Question: I have a database with the following Javascript function. But when I try to execute the same function using Java, it doesn't work.
And I'm trying to connect using this Java code:
'''
ODatabaseDocumentTx db = new ODatabaseDocumentTx("remote:localhost/localDBDocumentAPI").open("admin", "admin");
OFunction func = db.getMetadata().getFunctionLibrary().getFunction("CreateLinks");
func.execute();
'''
When I ran the Java code, it ran without any error though. But no results.
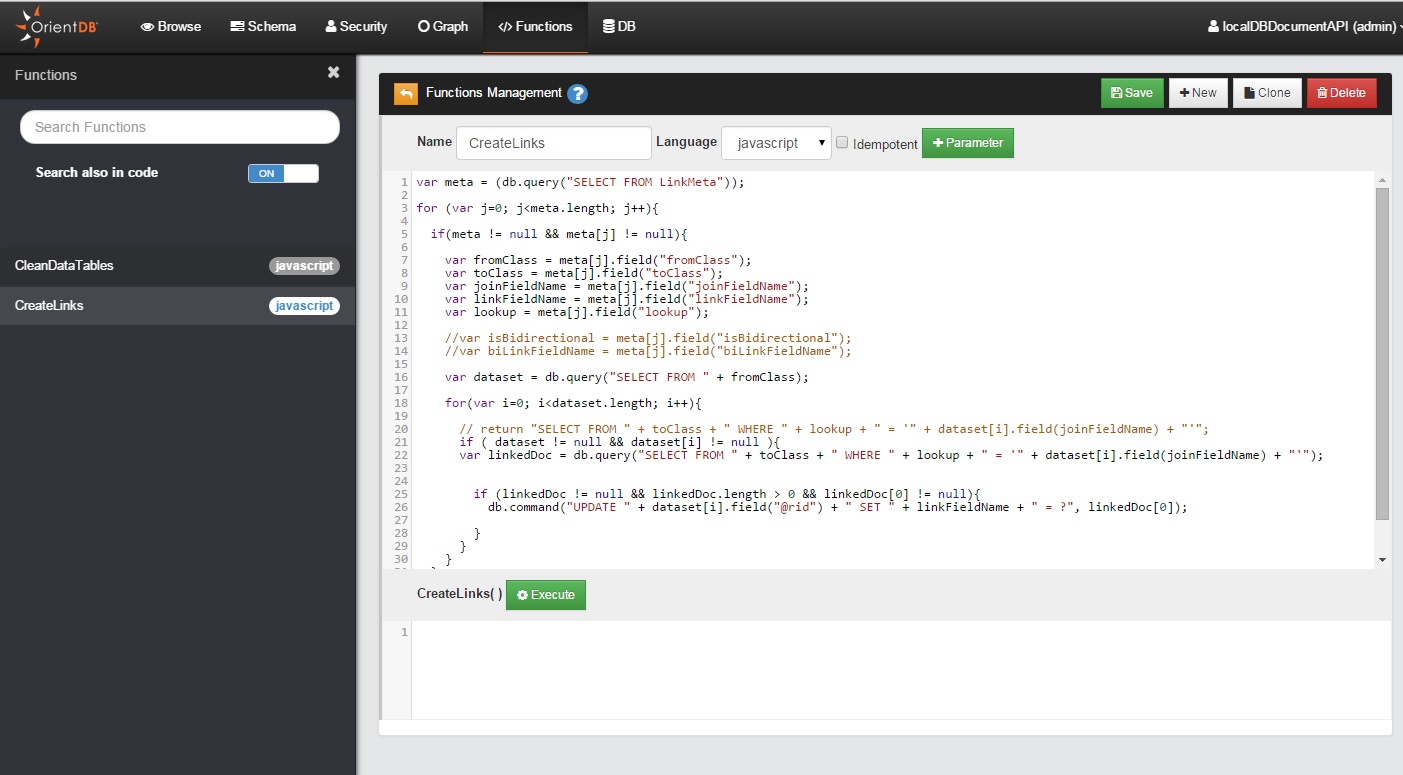
Answer: '''
String URL = "remote:localhost/localDBDocumentAPI";
String functionName = "funfun";
try (ODatabaseDocumentTx db = new ODatabaseDocumentTx(URL)) {
db.open("admin", "admin");
OFunction f = new OFunction();
f.setName(functionName);
f.setLanguage("javascript");
f.setParameters(new ArrayList());
f.setCode("print("hellooo\n");");
f.save();
}
try (ODatabaseDocumentTx db = new ODatabaseDocumentTx(URL)) {
db.open("admin", "admin");
OFunction f = db.getMetadata().getFunctionLibrary().getFunction(functionName);
f.execute();
}
try (ODatabaseDocumentTx db = new ODatabaseDocumentTx(URL)) {
db.open("admin", "admin");
OFunction f = db.getMetadata().getFunctionLibrary().getFunction(functionName);
db.command(new OCommandScript("javascript", f.getCode())).execute();
}
'''
You can see that the first one is executed on client side, and the second on server side (which I believe it's your intent).
Although for this to work you have to change your to allow to be run on server side.
Mine looks like this:
'''
<handler class="com.orientechnologies.orient.server.handler.OServerSideScriptInterpreter">
<parameters>
<parameter value="true" name="enabled"/>
<parameter value="SQL" name="allowedLanguages"/>
<parameter value="javascript" name="allowedLanguages"/>
</parameters>
</handler>
'''
See <URL> about this.